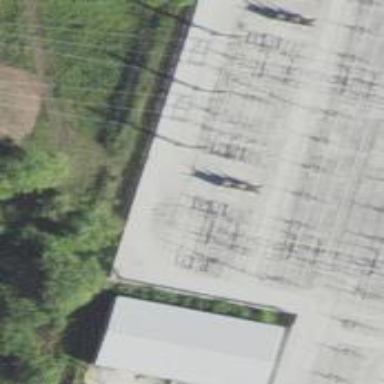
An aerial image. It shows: Switch for power supply.